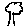
Label: tree